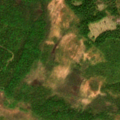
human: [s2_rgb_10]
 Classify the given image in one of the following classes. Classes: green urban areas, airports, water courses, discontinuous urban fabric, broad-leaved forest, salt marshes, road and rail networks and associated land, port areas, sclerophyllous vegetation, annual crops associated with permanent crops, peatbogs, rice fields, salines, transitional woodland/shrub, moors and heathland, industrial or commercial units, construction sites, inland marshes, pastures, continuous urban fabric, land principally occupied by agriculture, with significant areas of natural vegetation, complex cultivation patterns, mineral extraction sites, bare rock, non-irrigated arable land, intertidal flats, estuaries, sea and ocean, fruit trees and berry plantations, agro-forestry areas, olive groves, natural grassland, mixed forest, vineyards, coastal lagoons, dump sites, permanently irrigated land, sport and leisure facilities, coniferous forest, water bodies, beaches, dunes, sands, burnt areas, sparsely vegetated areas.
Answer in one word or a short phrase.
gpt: coniferous forest, mixed forest, transitional woodland/shrub